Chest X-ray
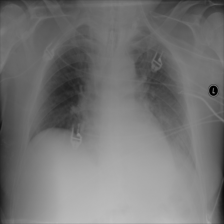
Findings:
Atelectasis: negative
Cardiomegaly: negative
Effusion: negative
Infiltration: positive
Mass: negative
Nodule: negative
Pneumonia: negative
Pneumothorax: negative
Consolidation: negative
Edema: negative
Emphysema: negative
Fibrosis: negative
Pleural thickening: negative
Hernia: negative